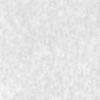
Label: no_change